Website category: sports
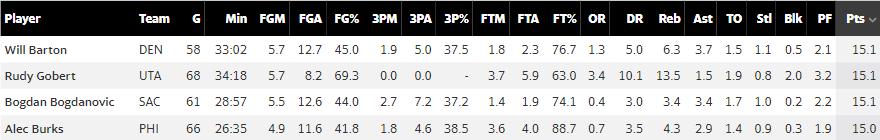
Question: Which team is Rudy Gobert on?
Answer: UTA

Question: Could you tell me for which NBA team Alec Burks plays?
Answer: PHI

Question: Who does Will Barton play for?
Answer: DEN

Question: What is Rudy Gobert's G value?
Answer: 68

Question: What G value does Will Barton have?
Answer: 58

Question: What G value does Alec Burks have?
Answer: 66

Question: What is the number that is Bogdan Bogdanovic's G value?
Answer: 61

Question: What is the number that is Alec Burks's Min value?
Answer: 26:35

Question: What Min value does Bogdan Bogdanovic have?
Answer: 28:57

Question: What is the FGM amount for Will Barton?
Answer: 5.7

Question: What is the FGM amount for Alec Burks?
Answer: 4.9

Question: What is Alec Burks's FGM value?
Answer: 4.9

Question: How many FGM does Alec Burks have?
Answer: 4.9

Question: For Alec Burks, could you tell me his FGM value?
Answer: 4.9

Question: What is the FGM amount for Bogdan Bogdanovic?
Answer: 5.5

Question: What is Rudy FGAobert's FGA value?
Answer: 8.2

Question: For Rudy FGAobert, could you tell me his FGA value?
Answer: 8.2

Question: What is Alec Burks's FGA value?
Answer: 11.6

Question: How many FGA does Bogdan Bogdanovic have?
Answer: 12.6

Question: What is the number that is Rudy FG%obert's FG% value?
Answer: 69.3

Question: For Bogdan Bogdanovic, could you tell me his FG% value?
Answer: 44.0

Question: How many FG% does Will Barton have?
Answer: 45.0

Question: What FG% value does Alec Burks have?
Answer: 41.8

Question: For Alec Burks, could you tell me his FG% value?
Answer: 41.8

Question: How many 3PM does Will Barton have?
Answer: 1.9

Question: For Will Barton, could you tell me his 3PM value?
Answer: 1.9

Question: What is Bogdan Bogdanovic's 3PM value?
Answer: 2.7

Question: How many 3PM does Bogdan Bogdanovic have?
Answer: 2.7

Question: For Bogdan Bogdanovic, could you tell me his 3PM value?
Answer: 2.7

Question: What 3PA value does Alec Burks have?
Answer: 4.6

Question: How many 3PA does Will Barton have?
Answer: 5.0

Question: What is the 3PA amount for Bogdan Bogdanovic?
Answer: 7.2

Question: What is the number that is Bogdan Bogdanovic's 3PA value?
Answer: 7.2

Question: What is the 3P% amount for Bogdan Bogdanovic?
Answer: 37.2

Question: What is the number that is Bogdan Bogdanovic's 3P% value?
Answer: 37.2

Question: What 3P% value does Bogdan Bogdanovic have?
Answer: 37.2

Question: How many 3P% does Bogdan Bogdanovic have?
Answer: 37.2

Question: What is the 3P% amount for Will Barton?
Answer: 37.5

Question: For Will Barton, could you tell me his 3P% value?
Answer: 37.5

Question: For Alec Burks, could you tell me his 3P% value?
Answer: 38.5

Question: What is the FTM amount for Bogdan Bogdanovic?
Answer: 1.4

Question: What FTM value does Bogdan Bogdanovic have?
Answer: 1.4

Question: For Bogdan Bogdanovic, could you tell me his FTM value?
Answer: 1.4

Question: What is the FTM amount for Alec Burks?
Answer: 3.6

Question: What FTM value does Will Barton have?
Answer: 1.8

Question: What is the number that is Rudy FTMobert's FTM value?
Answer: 3.7

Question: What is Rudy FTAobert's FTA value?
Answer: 5.9

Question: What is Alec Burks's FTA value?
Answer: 4.0

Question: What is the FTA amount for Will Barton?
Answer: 2.3

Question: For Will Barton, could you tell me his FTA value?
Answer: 2.3

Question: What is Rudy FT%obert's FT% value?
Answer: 63.0

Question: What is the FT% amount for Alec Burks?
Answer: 88.7

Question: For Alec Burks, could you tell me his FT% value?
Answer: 88.7

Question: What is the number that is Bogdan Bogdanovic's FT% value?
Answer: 74.1

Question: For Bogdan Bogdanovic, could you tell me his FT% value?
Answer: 74.1

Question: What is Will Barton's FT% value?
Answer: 76.7

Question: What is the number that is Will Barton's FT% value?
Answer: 76.7

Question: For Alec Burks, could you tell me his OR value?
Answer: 0.7

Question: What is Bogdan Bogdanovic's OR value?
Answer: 0.4

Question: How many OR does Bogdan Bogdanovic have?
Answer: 0.4

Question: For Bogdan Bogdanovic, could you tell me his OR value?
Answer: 0.4

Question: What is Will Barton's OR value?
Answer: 1.3

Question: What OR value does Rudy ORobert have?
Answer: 3.4

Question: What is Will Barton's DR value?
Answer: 5.0